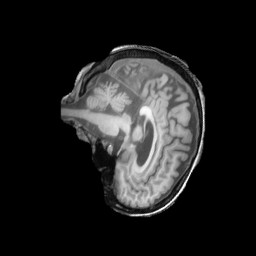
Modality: T1w
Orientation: sagittal
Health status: ill
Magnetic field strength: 3 T